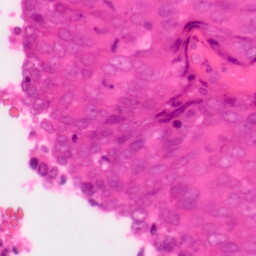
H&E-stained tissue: Colon